Question: I have this icon (png)

and I was wondering how to create it only using HTML and CSS and animated, so those 3 quadrangles keep on changing their opacity (one after each other), so it looks kinda like a loader.
Any ideas?
Thanks!
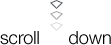
Answer: Check this <URL>
HTML
'''
<div id="down"></div>
<div id="down1"></div>
<div id="down2"></div>
'''
CSS
'''
#down {
width: 0;
height: 0;
border-left: 20px solid transparent;
border-right: 20px solid transparent;
opacity:0;
border-top: 20px solid #f00;
}
#down1 {
width: 0;
height: 0;
border-left: 20px solid transparent;
border-right: 20px solid transparent;
border-top: 20px solid #f00;
}
#down2 {
width: 0;
height: 0;
border-left: 20px solid transparent;
border-right: 20px solid transparent;
border-top: 20px solid #f00;
}
@-webkit-keyframes anim{
from{opacity:0;}
to{opacity:1;}
}
#down{
-webkit-animation:anim 4s;
-webkit-animation-delay:1s;
-webkit-animation-iteration-count:infinite;
-webkit-animation-direction:alternate;
-webkit-animation-timing-function: ease-in-out;
}
@-webkit-keyframes anim2{
from{opacity:0;}
to{opacity:1;}
}
#down1{
-webkit-animation:anim2 4s;
-webkit-animation-delay:2s;
-webkit-animation-iteration-count:infinite;
-webkit-animation-direction:alternate;
-webkit-animation-timing-function: ease-in-out;
}
@-webkit-keyframes anim3{
from{opacity:0;}
to{opacity:1;}
}
#down2{
-webkit-animation:anim 4s;
-webkit-animation-delay:3s;
-webkit-animation-iteration-count:infinite;
-webkit-animation-direction:alternate;
-webkit-animation-timing-function: ease-in-out;
}
'''